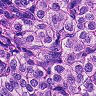
Metastatic tissue present: yes